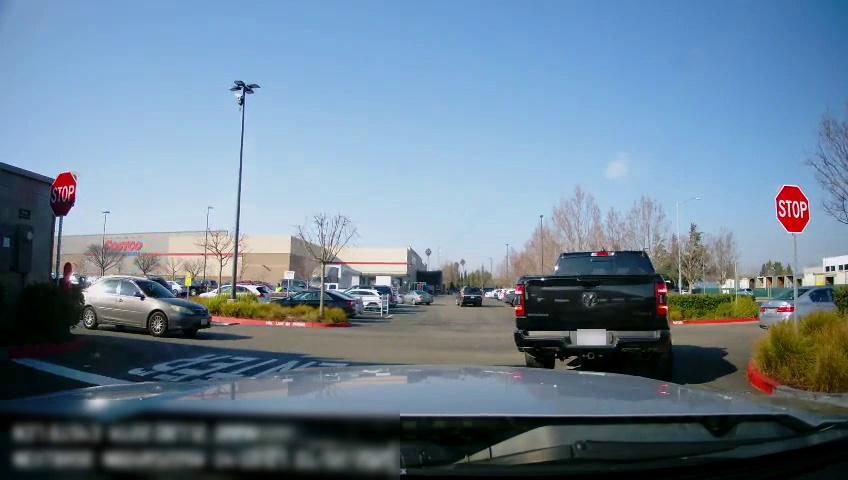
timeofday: Day
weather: Sunny
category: Drivable Space
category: Vehicles | Truck
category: Vehicles | Car
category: Vehicles | Car
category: Vehicles | Car
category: Vehicles | SUV
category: Vehicles | SUV
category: Vehicles | SUV
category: Vehicles | SUV
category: Vehicles | Car
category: Vehicles | Car
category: Vehicles | Car
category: Vehicles | Car
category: Vehicles | Car
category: Vehicles | SUV
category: Vehicles | Truck
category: Vehicles | Truck
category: Vehicles | Car
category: Traffic | Signs
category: Traffic | Signs
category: Traffic | Signs